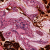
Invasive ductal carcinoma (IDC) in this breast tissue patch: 0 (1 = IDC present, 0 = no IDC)